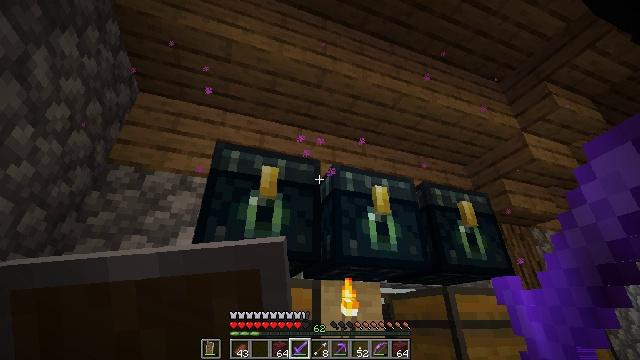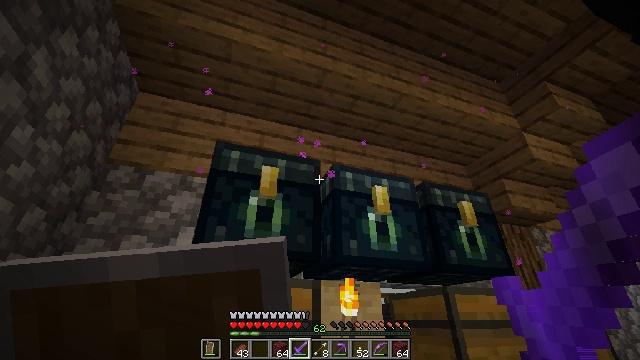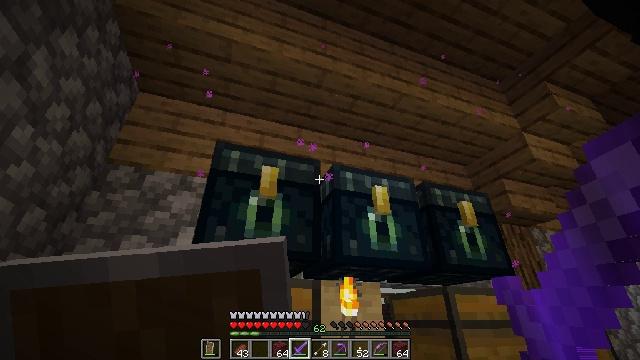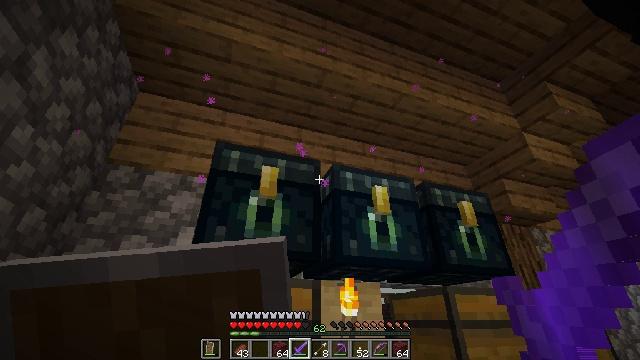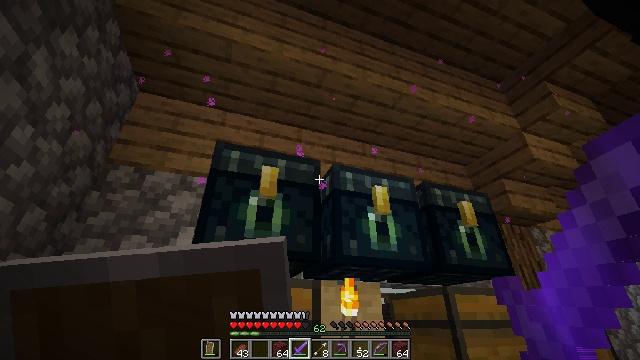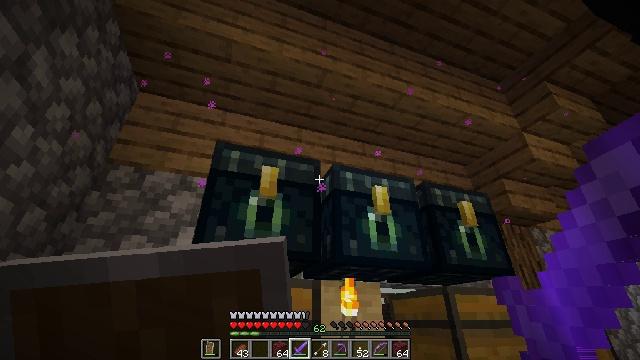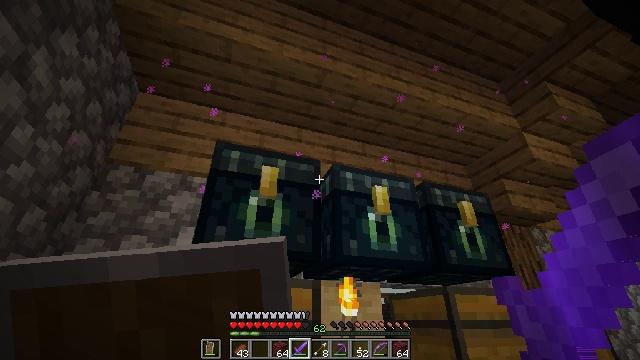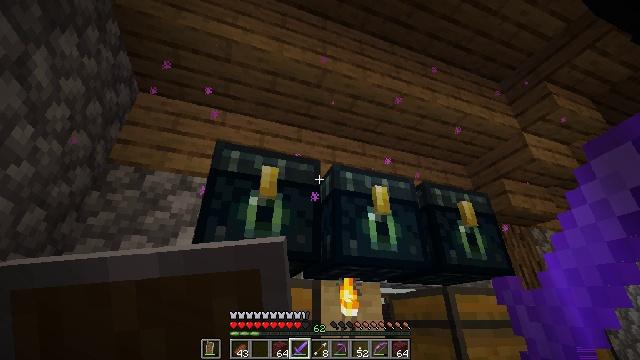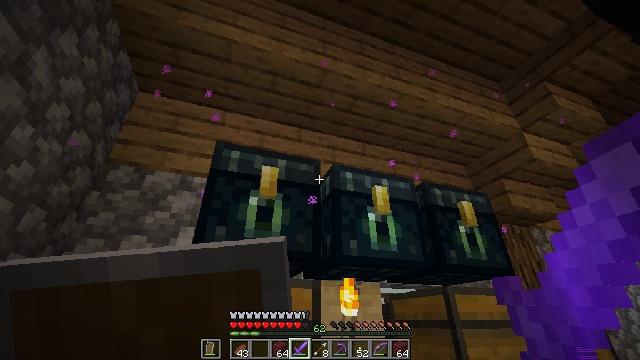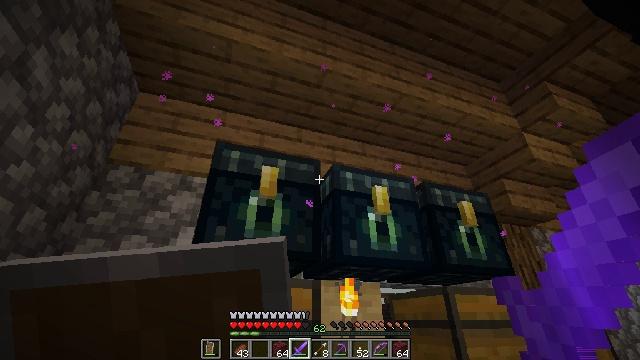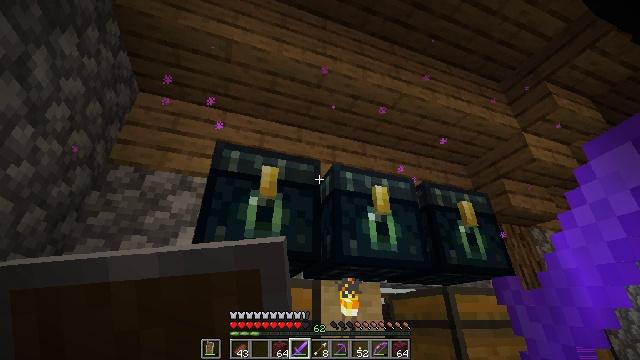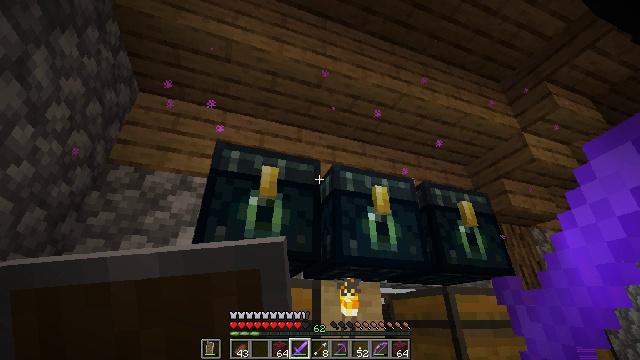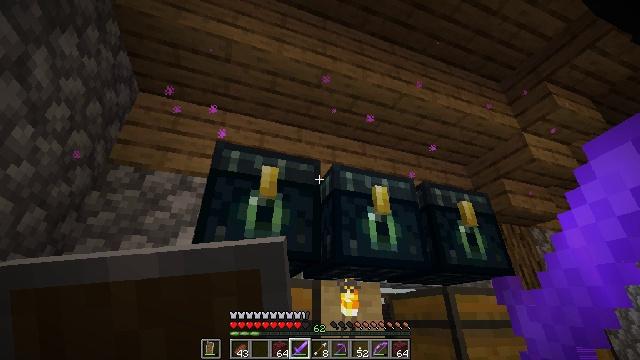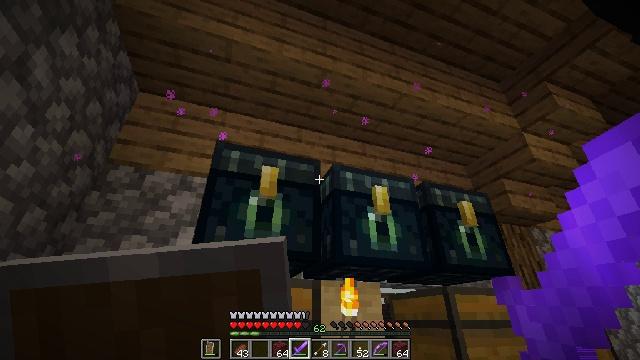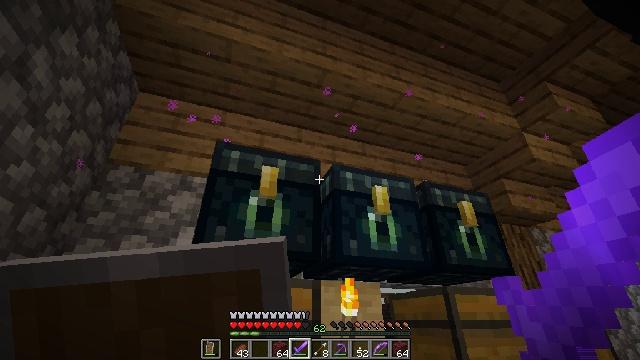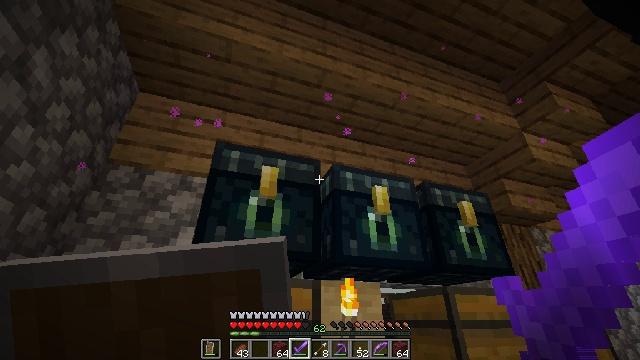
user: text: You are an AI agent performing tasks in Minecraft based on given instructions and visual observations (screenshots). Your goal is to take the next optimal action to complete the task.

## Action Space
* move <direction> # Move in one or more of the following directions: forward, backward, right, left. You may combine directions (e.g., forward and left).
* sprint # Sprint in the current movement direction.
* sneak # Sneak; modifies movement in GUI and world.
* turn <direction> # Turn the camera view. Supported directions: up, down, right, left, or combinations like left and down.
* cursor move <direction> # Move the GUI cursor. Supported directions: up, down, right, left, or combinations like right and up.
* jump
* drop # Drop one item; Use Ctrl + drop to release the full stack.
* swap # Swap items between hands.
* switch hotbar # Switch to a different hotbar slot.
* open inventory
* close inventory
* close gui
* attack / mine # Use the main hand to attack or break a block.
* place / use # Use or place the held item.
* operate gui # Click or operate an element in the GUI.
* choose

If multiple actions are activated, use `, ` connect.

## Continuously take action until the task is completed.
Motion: motion action
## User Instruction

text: Break the ender chest to move it.
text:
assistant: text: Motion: no_op
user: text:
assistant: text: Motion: no_op
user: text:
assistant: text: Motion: no_op
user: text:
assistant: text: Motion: no_op
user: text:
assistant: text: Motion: no_op
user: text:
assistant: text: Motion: no_op
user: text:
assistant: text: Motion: no_op
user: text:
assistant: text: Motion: no_op
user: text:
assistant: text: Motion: no_op
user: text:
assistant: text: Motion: no_op
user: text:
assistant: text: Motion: no_op
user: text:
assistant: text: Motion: no_op
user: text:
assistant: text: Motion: no_op
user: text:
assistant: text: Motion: no_op
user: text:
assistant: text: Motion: no_op
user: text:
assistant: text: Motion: no_op
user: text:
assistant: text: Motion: no_op
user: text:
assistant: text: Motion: no_op
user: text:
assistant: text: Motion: no_op
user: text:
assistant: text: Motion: no_op
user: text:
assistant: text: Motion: no_op
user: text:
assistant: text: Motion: no_op
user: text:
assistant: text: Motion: no_op
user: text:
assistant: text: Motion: no_op
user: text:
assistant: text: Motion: no_op
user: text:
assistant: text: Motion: no_op
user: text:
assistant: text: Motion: no_op
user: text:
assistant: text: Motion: no_op
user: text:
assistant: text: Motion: no_op
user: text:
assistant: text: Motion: no_op